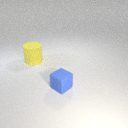
small blue rubber cube to the right of large yellow rubber cylinder